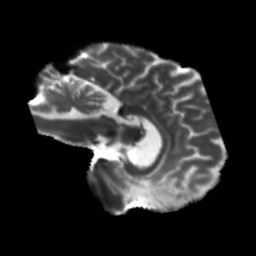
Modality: T2w
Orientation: sagittal
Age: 45
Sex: male
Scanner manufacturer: siemens
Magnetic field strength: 3 T
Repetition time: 5.47 s
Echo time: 0.0854 s